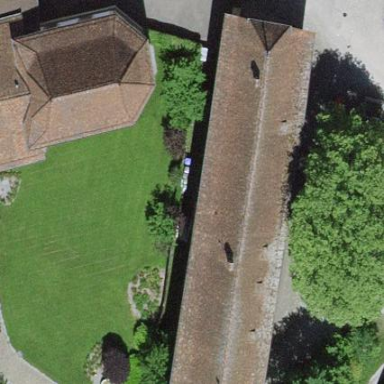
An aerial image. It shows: Building with half-hipped roof made of roof tiles. The roof is oriented along the structure.